Question: I am a beginner in android app development and was trying to build a simple MCQ quiz app.
What I did was make a two dimensional array and stored the questions, possible answers and the correct solution in it.
A sample from the table can be seen in this image:

So I named my array database. The code for creating this array called database[][] is below:
'''
database = new String[][]{
{"Before marking the finishing line on a running track, a groundsman measures out its 100 m length. Which instrument is the most appropriate for this purpose?",
"measuring tape","metre rule","30 cm ruler","micrometer", "A"},
{"A car of mass 1500 kg travels along a horizontal road. It accelerates steadily from 10 m / s to 25 m / s in 5.0 s. What is the force needed to produce this acceleration?",
"300N","500N","4500N","D.7500N", "C"},
{"A lorry of mass 10 000 kg takes 5000 kg of sand to the top of a hill 50 m high, unloads the sand and then returns to the bottom of the hill. The gravitational field strength is 10 N / kg. What is the overall gain in potential energy?",
"250 000 J","750 000 J","2 500 000 J","D.7 500 000J", "C"},
{"A liquid-in-glass thermometer contains mercury. Which physical property of the mercury varies with temperature, enabling the thermometer to operate?",
"mass","melting point","resistance","volume", "D"},
{"Thermal energy of 12 000 J is supplied to a 2.0 kg mass of copper. The specific heat capacity of copper is 400 J / (kg degC). What is the rise in temperature?",
"15 Degree C","30 Degree C","60 Degree C","100 Degree C", "A"},
};
'''
So each row is basically a new question with its own set of possible answers.
As for the interface, there is a textview that shows the question. There are four buttons which show each of the answers. You click on a button to answer. Then the next question is showed.
'''
textviewQuestion.setText(database[x][y]);
buttonA.setText("A. " + database[x][1]);
buttonB.setText("B. " + database[x][2]);
buttonC.setText("C. " + database[x][3]);
buttonD.setText("D. " + database[x][4]);
'''
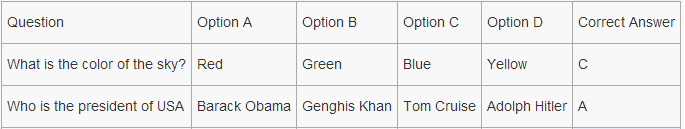
Answer: following code is help for opening pdf in your app
'''
File pdfFile = new File(path);
if(pdfFile.exists())
{
Uri path = Uri.fromFile(pdfFile);
Intent pdfIntent = new Intent(Intent.ACTION_VIEW);
pdfIntent.setDataAndType(path, "application/pdf");
pdfIntent.setFlags(Intent.FLAG_ACTIVITY_CLEAR_TOP);
try
{
startActivity(pdfIntent);
}
catch(ActivityNotFoundException e)
{
Toast.makeText(uractivity.this, "File does not exist", Toast.LENGTH_LONG).show();
}
}
'''